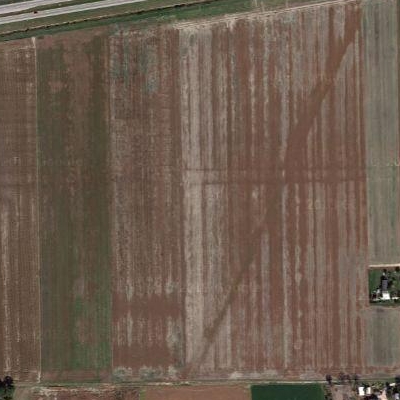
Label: bField